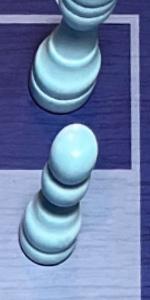
Label: Pawn_White